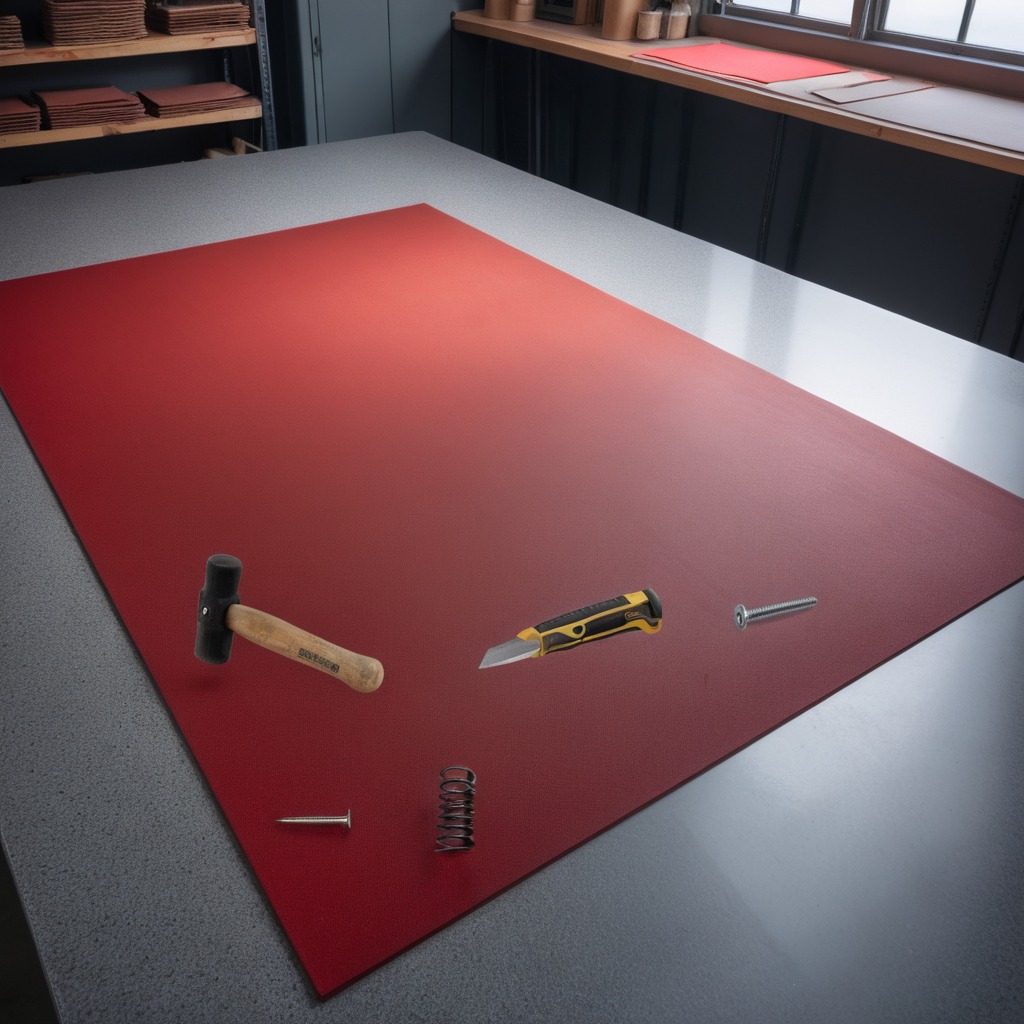
A hammer, a screwdriver, a hammer, and a coiled metal spring are lying on the granite tabletop.